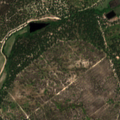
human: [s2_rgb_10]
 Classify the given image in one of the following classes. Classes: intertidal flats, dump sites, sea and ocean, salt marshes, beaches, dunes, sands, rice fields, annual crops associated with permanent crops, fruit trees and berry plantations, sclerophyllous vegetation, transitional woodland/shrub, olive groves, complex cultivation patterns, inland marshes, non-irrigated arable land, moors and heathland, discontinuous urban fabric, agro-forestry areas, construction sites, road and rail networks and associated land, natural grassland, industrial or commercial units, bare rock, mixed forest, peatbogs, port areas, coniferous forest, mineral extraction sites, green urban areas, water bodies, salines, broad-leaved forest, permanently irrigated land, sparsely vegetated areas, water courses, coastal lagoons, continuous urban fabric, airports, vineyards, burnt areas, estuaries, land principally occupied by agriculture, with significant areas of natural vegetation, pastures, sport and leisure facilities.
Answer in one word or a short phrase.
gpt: continuous urban fabric